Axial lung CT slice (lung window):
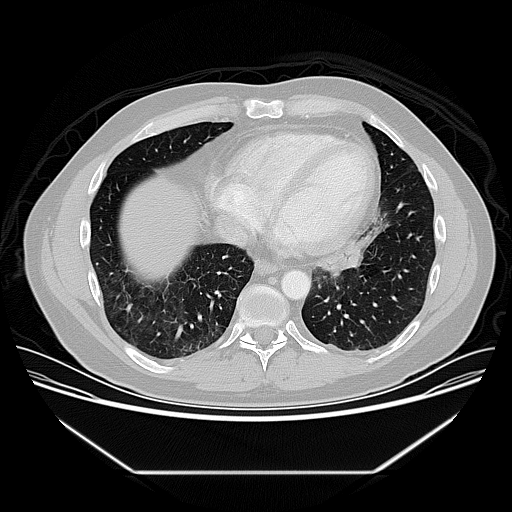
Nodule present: no